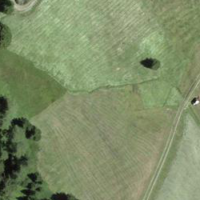
EUNIS habitat code: 26
Species observed at this site:
Dactylorhiza majalis
Geum rivale